高一 · 代数
下列四个函数中，在区间 $(0,+\infty)$ 上单调递增的函数是 $(\quad)$.
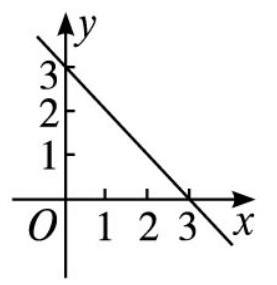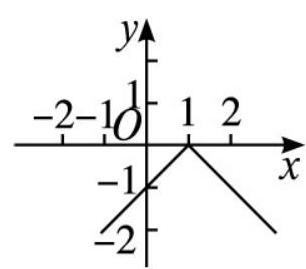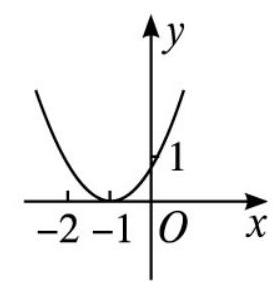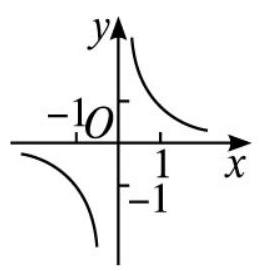
A. $f(x)=-x+3$
B. $f(x)=(x+1)^{2}$
C. $f(x)=-|x-1|$
D. $f(x)=\frac{1}{x}$
答案: B
解析: 画出各个函数的图像, 由单调函数图像特征可知, 选项 B 正确.

A

C

B

D